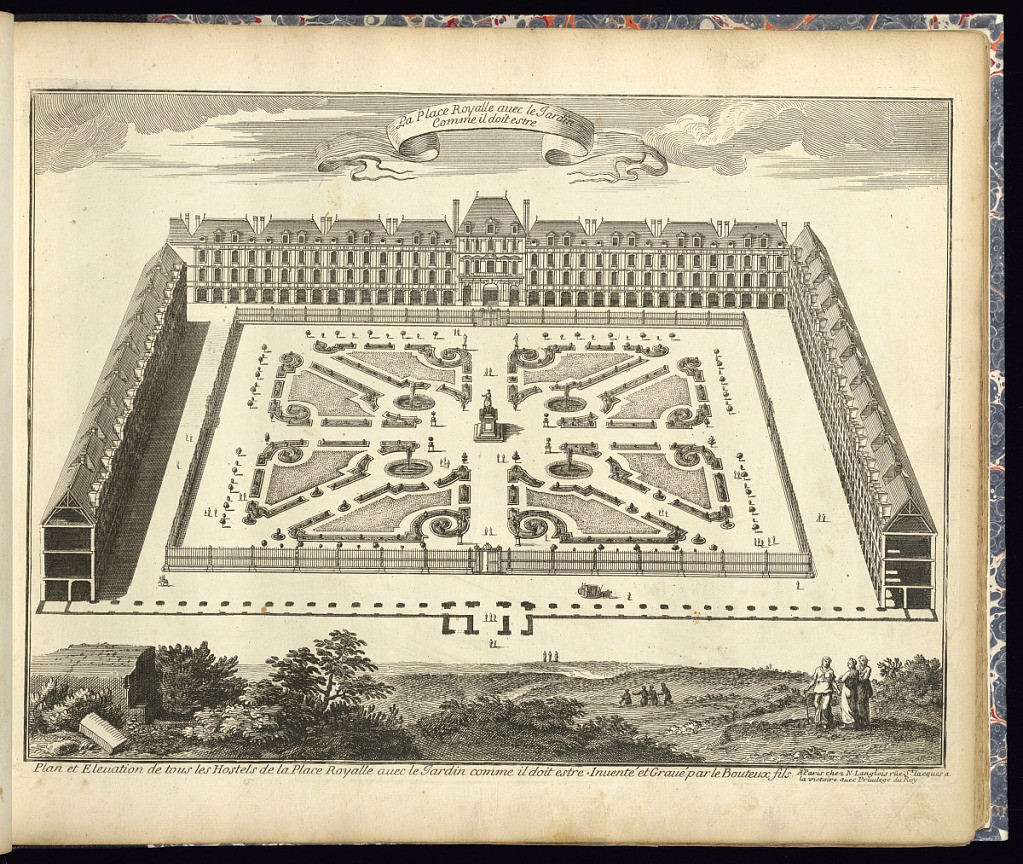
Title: La Place Royalle avec le Jardin Comme il doit estre
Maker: Michel Lebouteux, French, 1648 – 17..
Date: late 17th century
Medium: Etching on laid paper
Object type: Print
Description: Bird's-eye view of the exterior elevation of the façade of the Place Royale in Paris with inner garden square. A statue in the center on a plinth framed by four fountains (jets of water in basins) and parterre planting, enclosed within a gate. Small figures throughout the garden and a horse drawn carriage. In the lower foreground, trees, and bushes with figures. The plate is titled and signed.